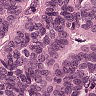
Metastatic tissue present: yes